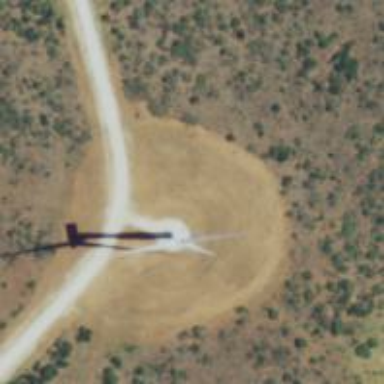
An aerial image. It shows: Wind generator with horizontal axis. The generator is wind turbine.